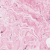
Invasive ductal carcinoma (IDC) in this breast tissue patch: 0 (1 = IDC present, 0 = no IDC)